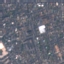
Land use / land cover class: Residential